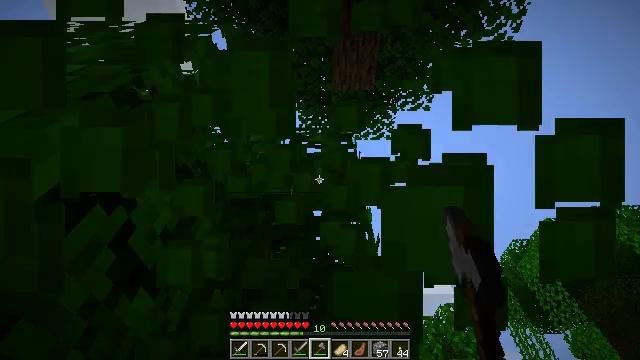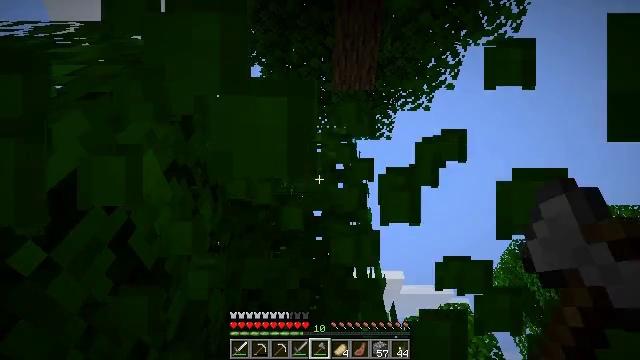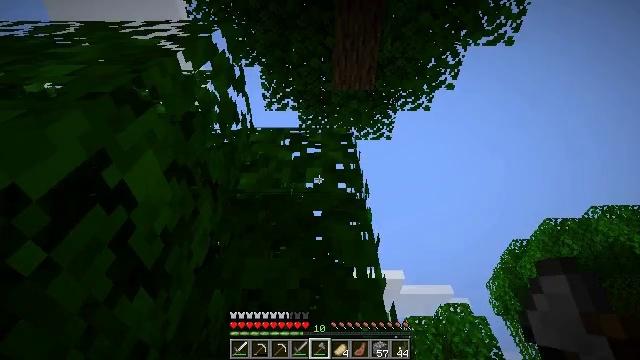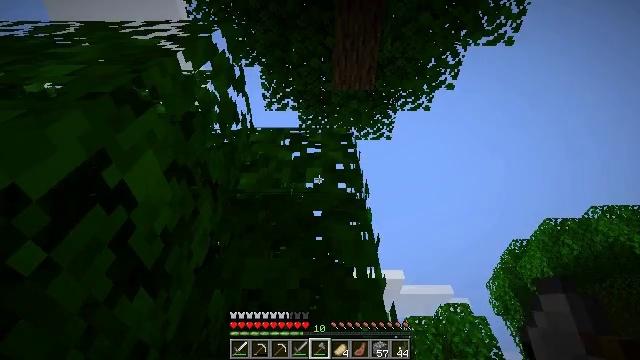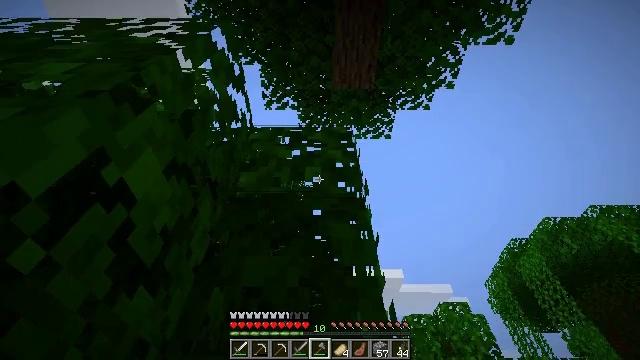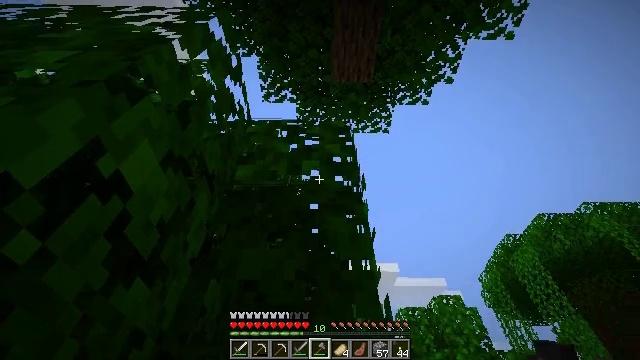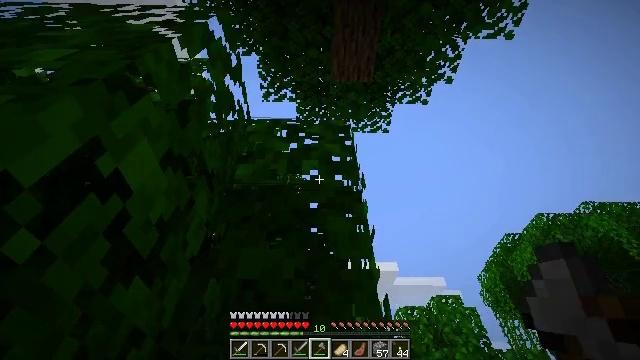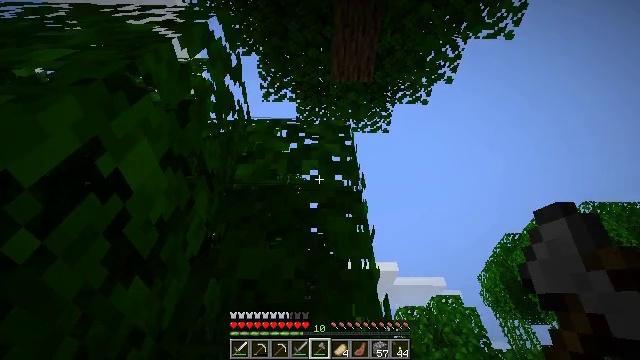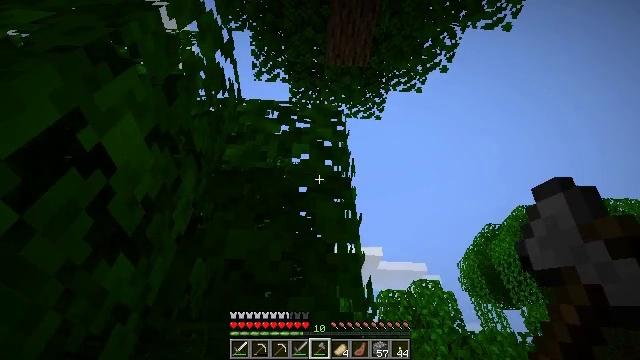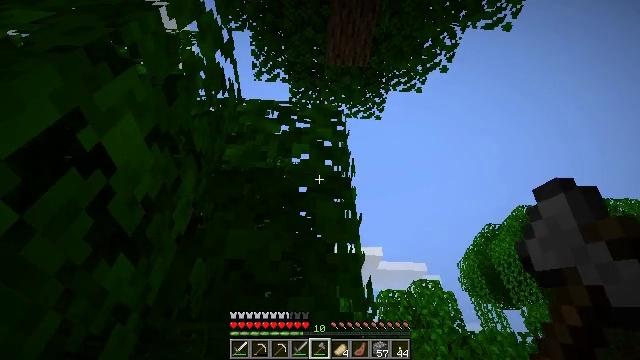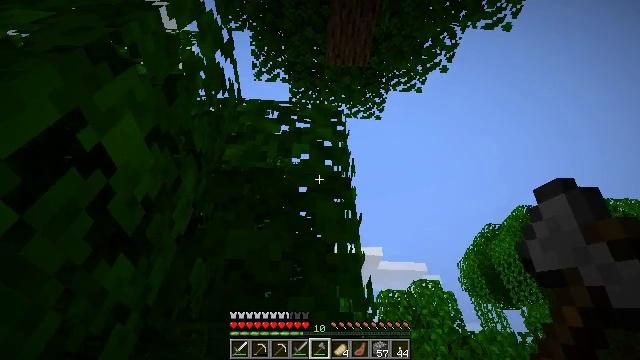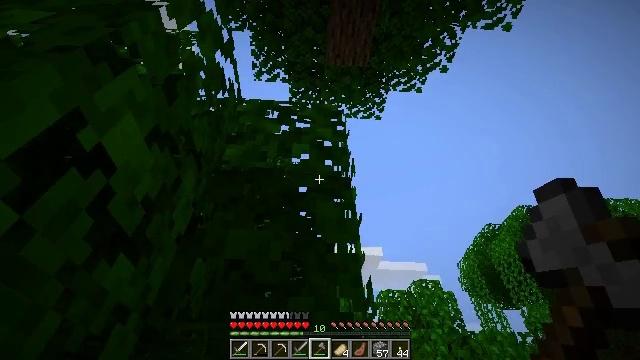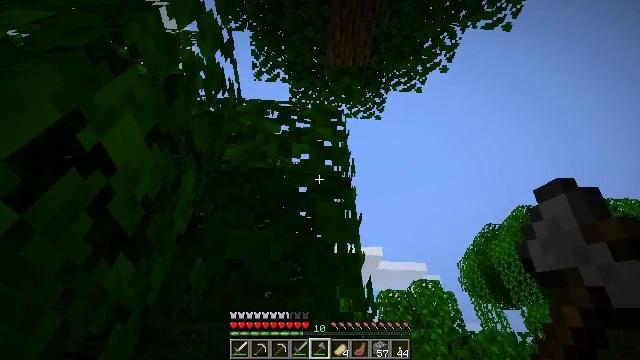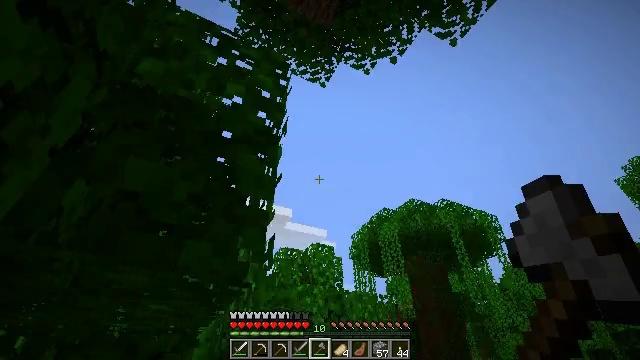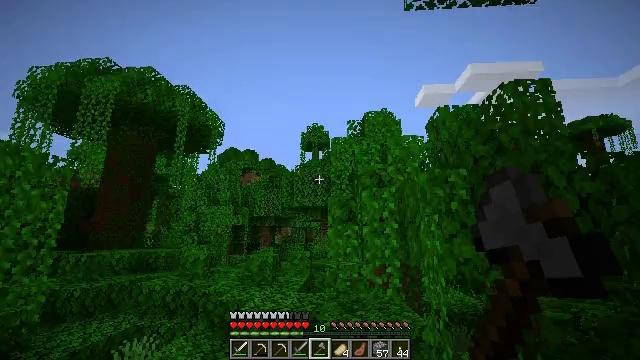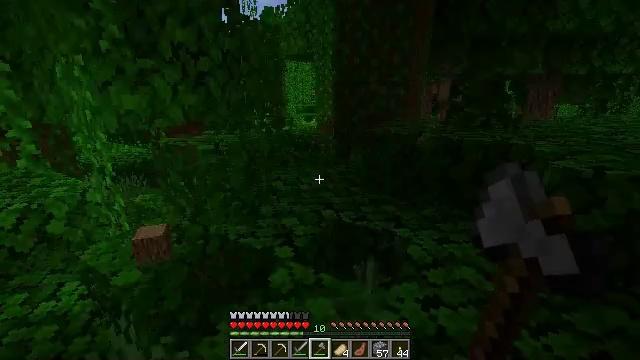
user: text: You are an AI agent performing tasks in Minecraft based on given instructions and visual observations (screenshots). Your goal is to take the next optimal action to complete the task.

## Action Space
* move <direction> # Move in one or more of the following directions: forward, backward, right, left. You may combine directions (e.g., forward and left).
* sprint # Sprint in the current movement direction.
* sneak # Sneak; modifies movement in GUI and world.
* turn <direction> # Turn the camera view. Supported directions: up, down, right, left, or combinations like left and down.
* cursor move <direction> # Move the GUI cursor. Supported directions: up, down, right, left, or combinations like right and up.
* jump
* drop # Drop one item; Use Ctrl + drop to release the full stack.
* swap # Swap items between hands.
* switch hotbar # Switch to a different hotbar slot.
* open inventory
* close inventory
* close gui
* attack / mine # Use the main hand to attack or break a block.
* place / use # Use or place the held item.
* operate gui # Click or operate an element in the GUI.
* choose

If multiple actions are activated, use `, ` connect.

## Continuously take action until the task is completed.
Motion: motion action
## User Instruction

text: Gather grass block for landscaping.
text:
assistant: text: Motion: no_op
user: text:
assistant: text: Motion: no_op
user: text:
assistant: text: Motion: no_op
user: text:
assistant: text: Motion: no_op
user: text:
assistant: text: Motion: turn down
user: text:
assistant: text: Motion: no_op
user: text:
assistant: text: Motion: no_op
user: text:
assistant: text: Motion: turn right and down
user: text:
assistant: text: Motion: no_op
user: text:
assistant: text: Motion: no_op
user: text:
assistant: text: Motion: no_op
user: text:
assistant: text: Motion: no_op
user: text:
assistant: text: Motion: turn right and down
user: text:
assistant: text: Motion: turn right and down
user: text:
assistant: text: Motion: turn right and down
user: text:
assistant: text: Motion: turn right and down
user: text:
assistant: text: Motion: turn right and down
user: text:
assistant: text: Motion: turn right and down
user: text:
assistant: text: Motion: no_op
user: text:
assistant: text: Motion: turn down
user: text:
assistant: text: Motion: no_op
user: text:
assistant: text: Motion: no_op
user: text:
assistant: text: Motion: no_op
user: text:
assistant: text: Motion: no_op
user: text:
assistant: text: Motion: turn left and up
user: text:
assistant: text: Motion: turn left and up
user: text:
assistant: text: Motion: turn left and up
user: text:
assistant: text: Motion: turn left and up
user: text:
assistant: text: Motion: turn left and up
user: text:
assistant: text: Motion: turn left and up